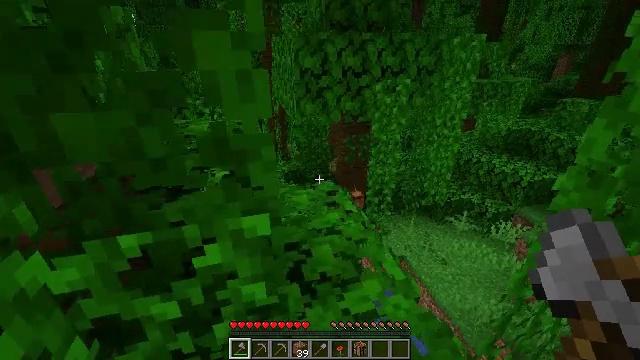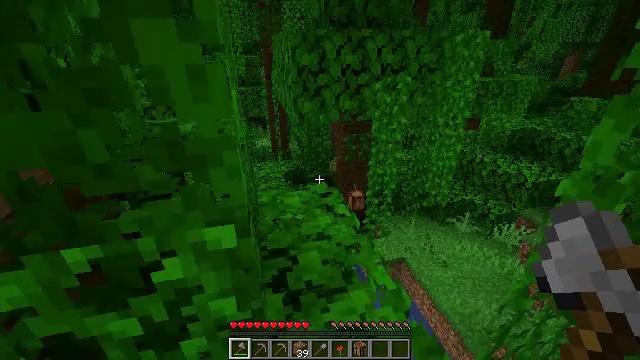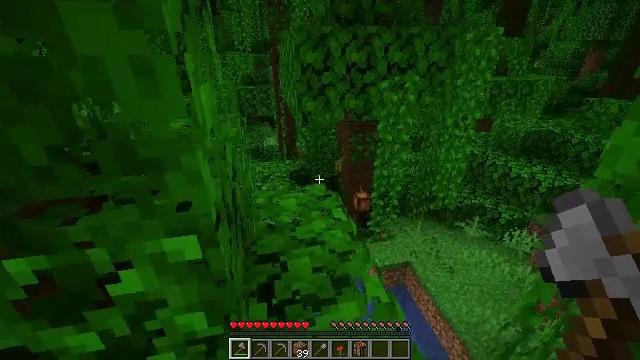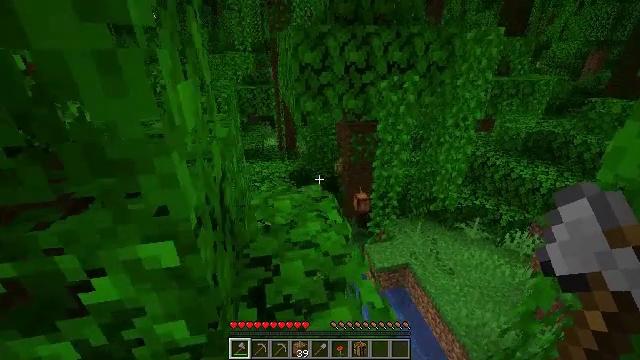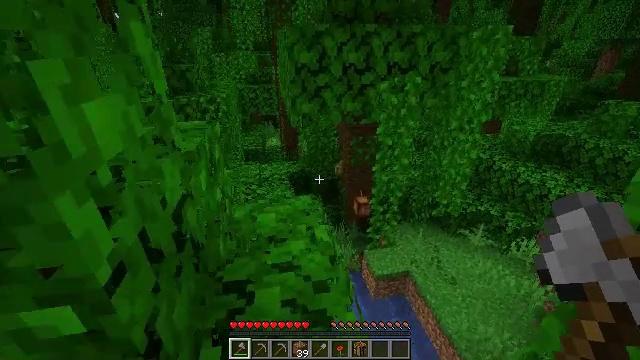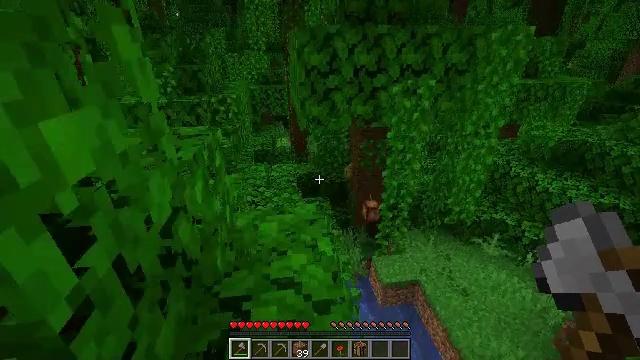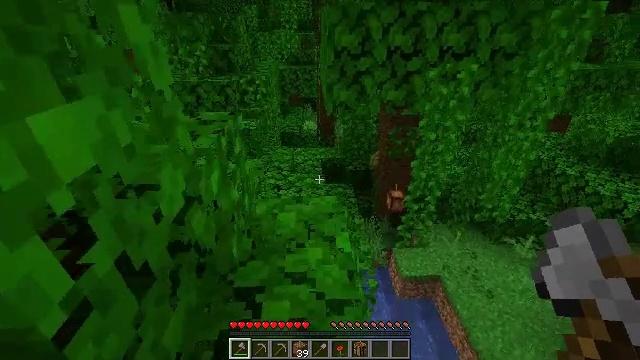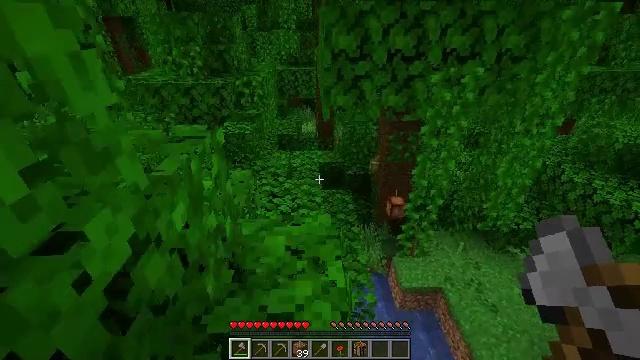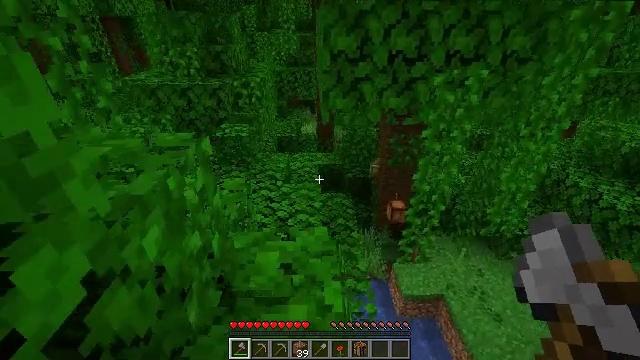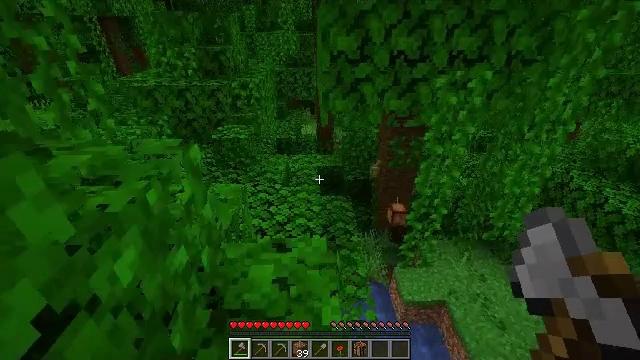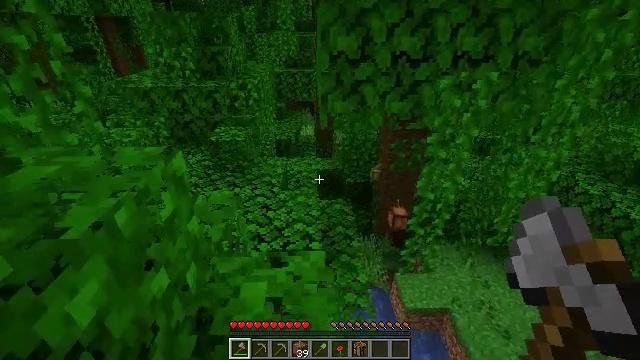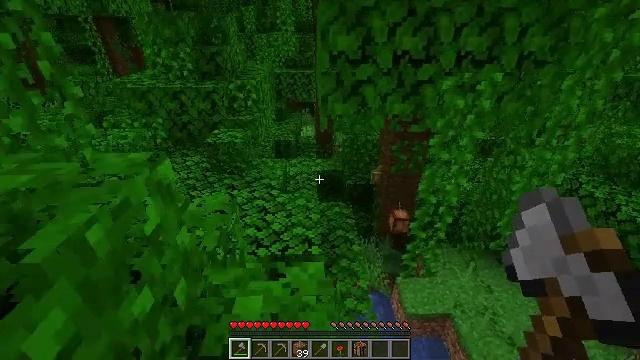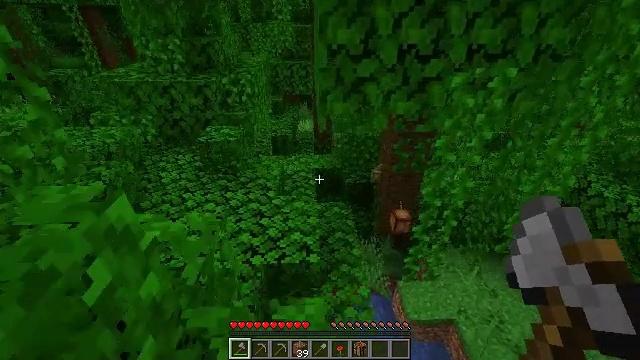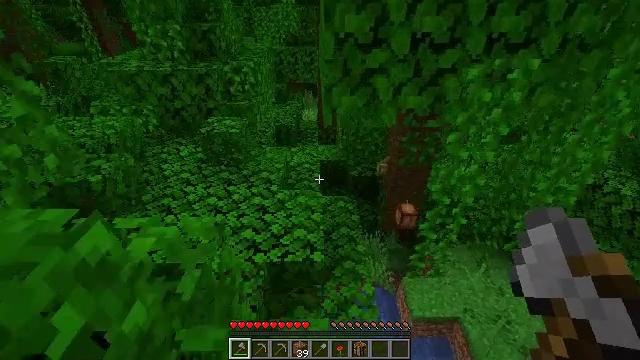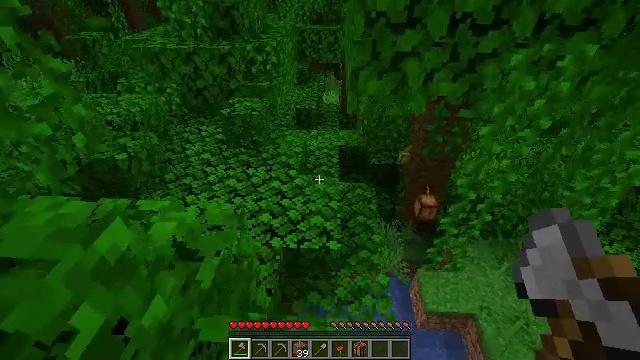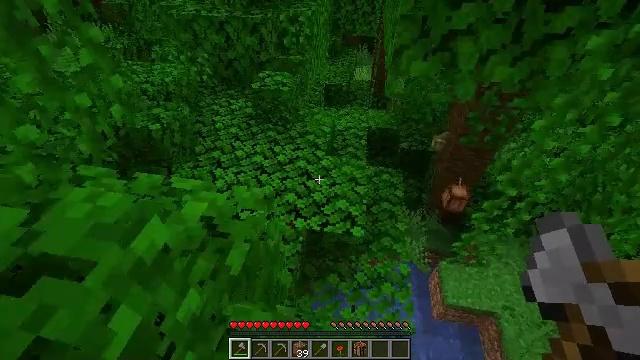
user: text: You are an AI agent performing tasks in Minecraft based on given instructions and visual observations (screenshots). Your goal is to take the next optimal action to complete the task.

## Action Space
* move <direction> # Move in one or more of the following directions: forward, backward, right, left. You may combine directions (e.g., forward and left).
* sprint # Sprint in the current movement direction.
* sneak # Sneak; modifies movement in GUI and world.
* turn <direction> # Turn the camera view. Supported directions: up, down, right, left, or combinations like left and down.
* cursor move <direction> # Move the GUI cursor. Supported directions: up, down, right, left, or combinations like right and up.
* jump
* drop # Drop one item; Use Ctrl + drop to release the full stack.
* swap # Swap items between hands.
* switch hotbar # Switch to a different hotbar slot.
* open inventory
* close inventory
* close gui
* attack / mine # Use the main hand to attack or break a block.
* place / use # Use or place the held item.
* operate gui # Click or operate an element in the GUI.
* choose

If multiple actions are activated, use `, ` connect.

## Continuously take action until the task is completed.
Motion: motion action
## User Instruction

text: Get cocoa by attacking the pod.
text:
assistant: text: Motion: move forward and move right
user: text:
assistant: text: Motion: move forward and move right, turn left
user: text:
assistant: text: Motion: move forward and move right
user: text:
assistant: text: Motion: move forward, turn left
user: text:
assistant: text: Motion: move forward, turn left
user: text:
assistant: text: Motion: move forward, turn left and down
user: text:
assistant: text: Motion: move forward
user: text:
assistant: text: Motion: move forward
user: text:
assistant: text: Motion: move forward
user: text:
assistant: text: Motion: move forward
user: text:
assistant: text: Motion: move forward
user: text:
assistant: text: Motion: move forward, turn down
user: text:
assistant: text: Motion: move forward, turn left and down
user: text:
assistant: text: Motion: move forward and move left, turn left and down
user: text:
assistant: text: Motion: move forward and move left, turn left and down
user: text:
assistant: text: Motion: move forward and move left, turn left and down
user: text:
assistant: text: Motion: move forward and move left, turn left and down
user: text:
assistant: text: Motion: move forward
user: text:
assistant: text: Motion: move forward
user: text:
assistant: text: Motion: move forward
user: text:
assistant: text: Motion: move forward, turn down
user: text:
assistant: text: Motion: move forward, turn left and down
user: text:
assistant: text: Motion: move forward, turn down, jump
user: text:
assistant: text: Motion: move forward, jump
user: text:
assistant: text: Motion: move forward, jump
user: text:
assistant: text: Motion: move forward, jump
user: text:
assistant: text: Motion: move forward
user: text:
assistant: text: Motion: move forward
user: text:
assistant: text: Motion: move forward, turn up
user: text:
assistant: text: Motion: move forward, turn left and up